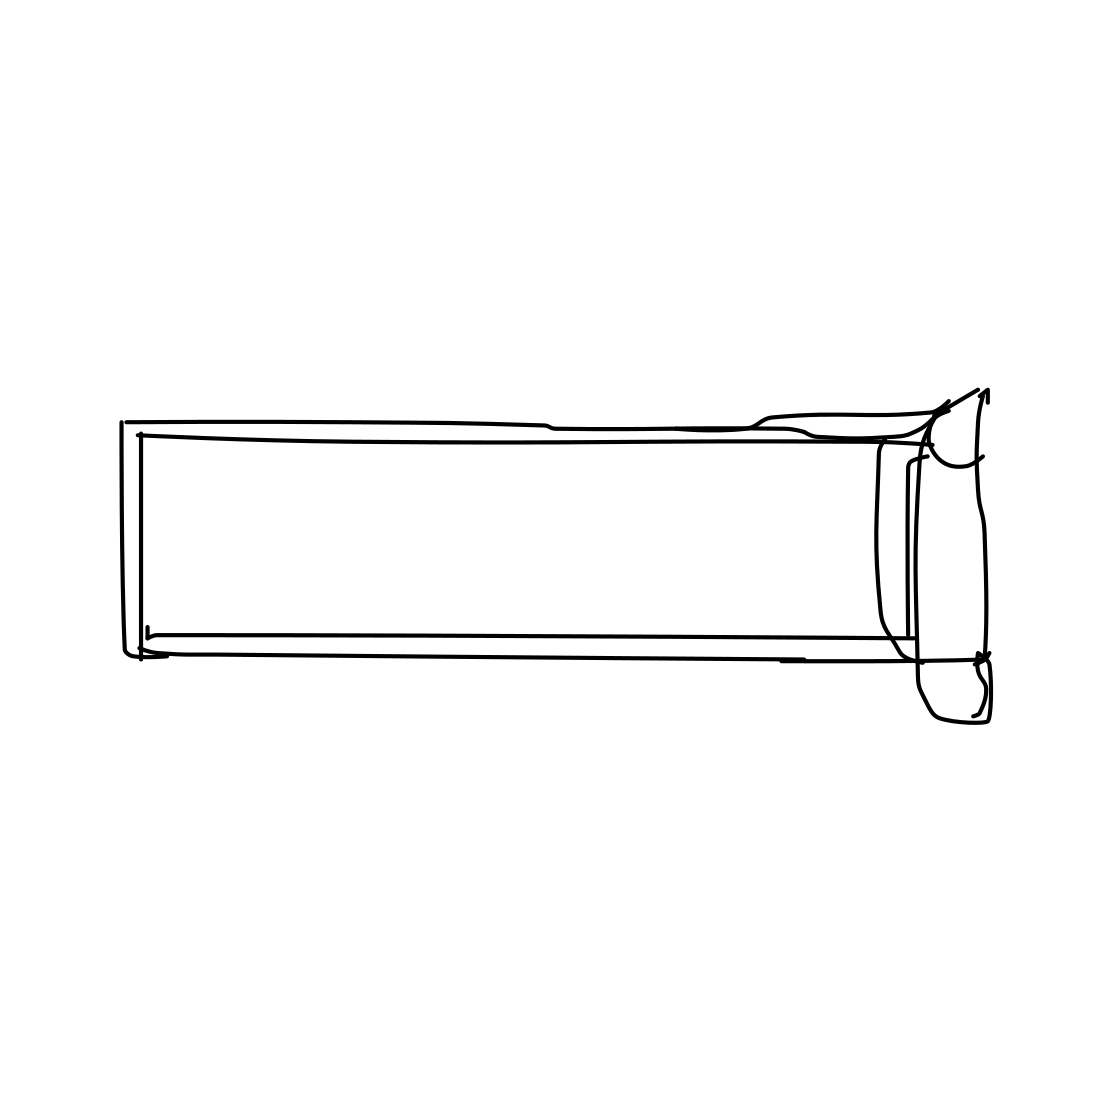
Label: couch